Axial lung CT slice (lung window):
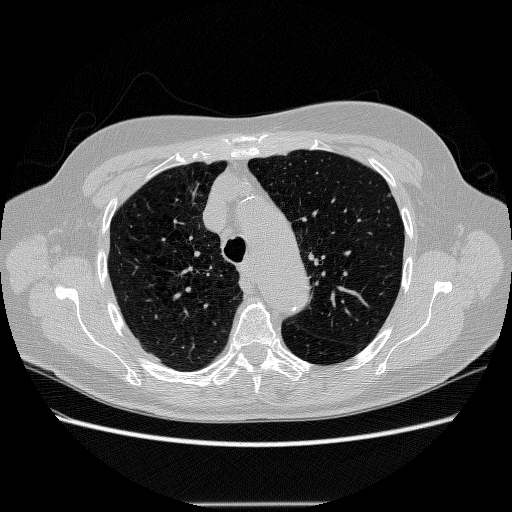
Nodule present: no